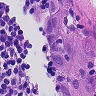
Metastatic tissue present: yes